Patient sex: M
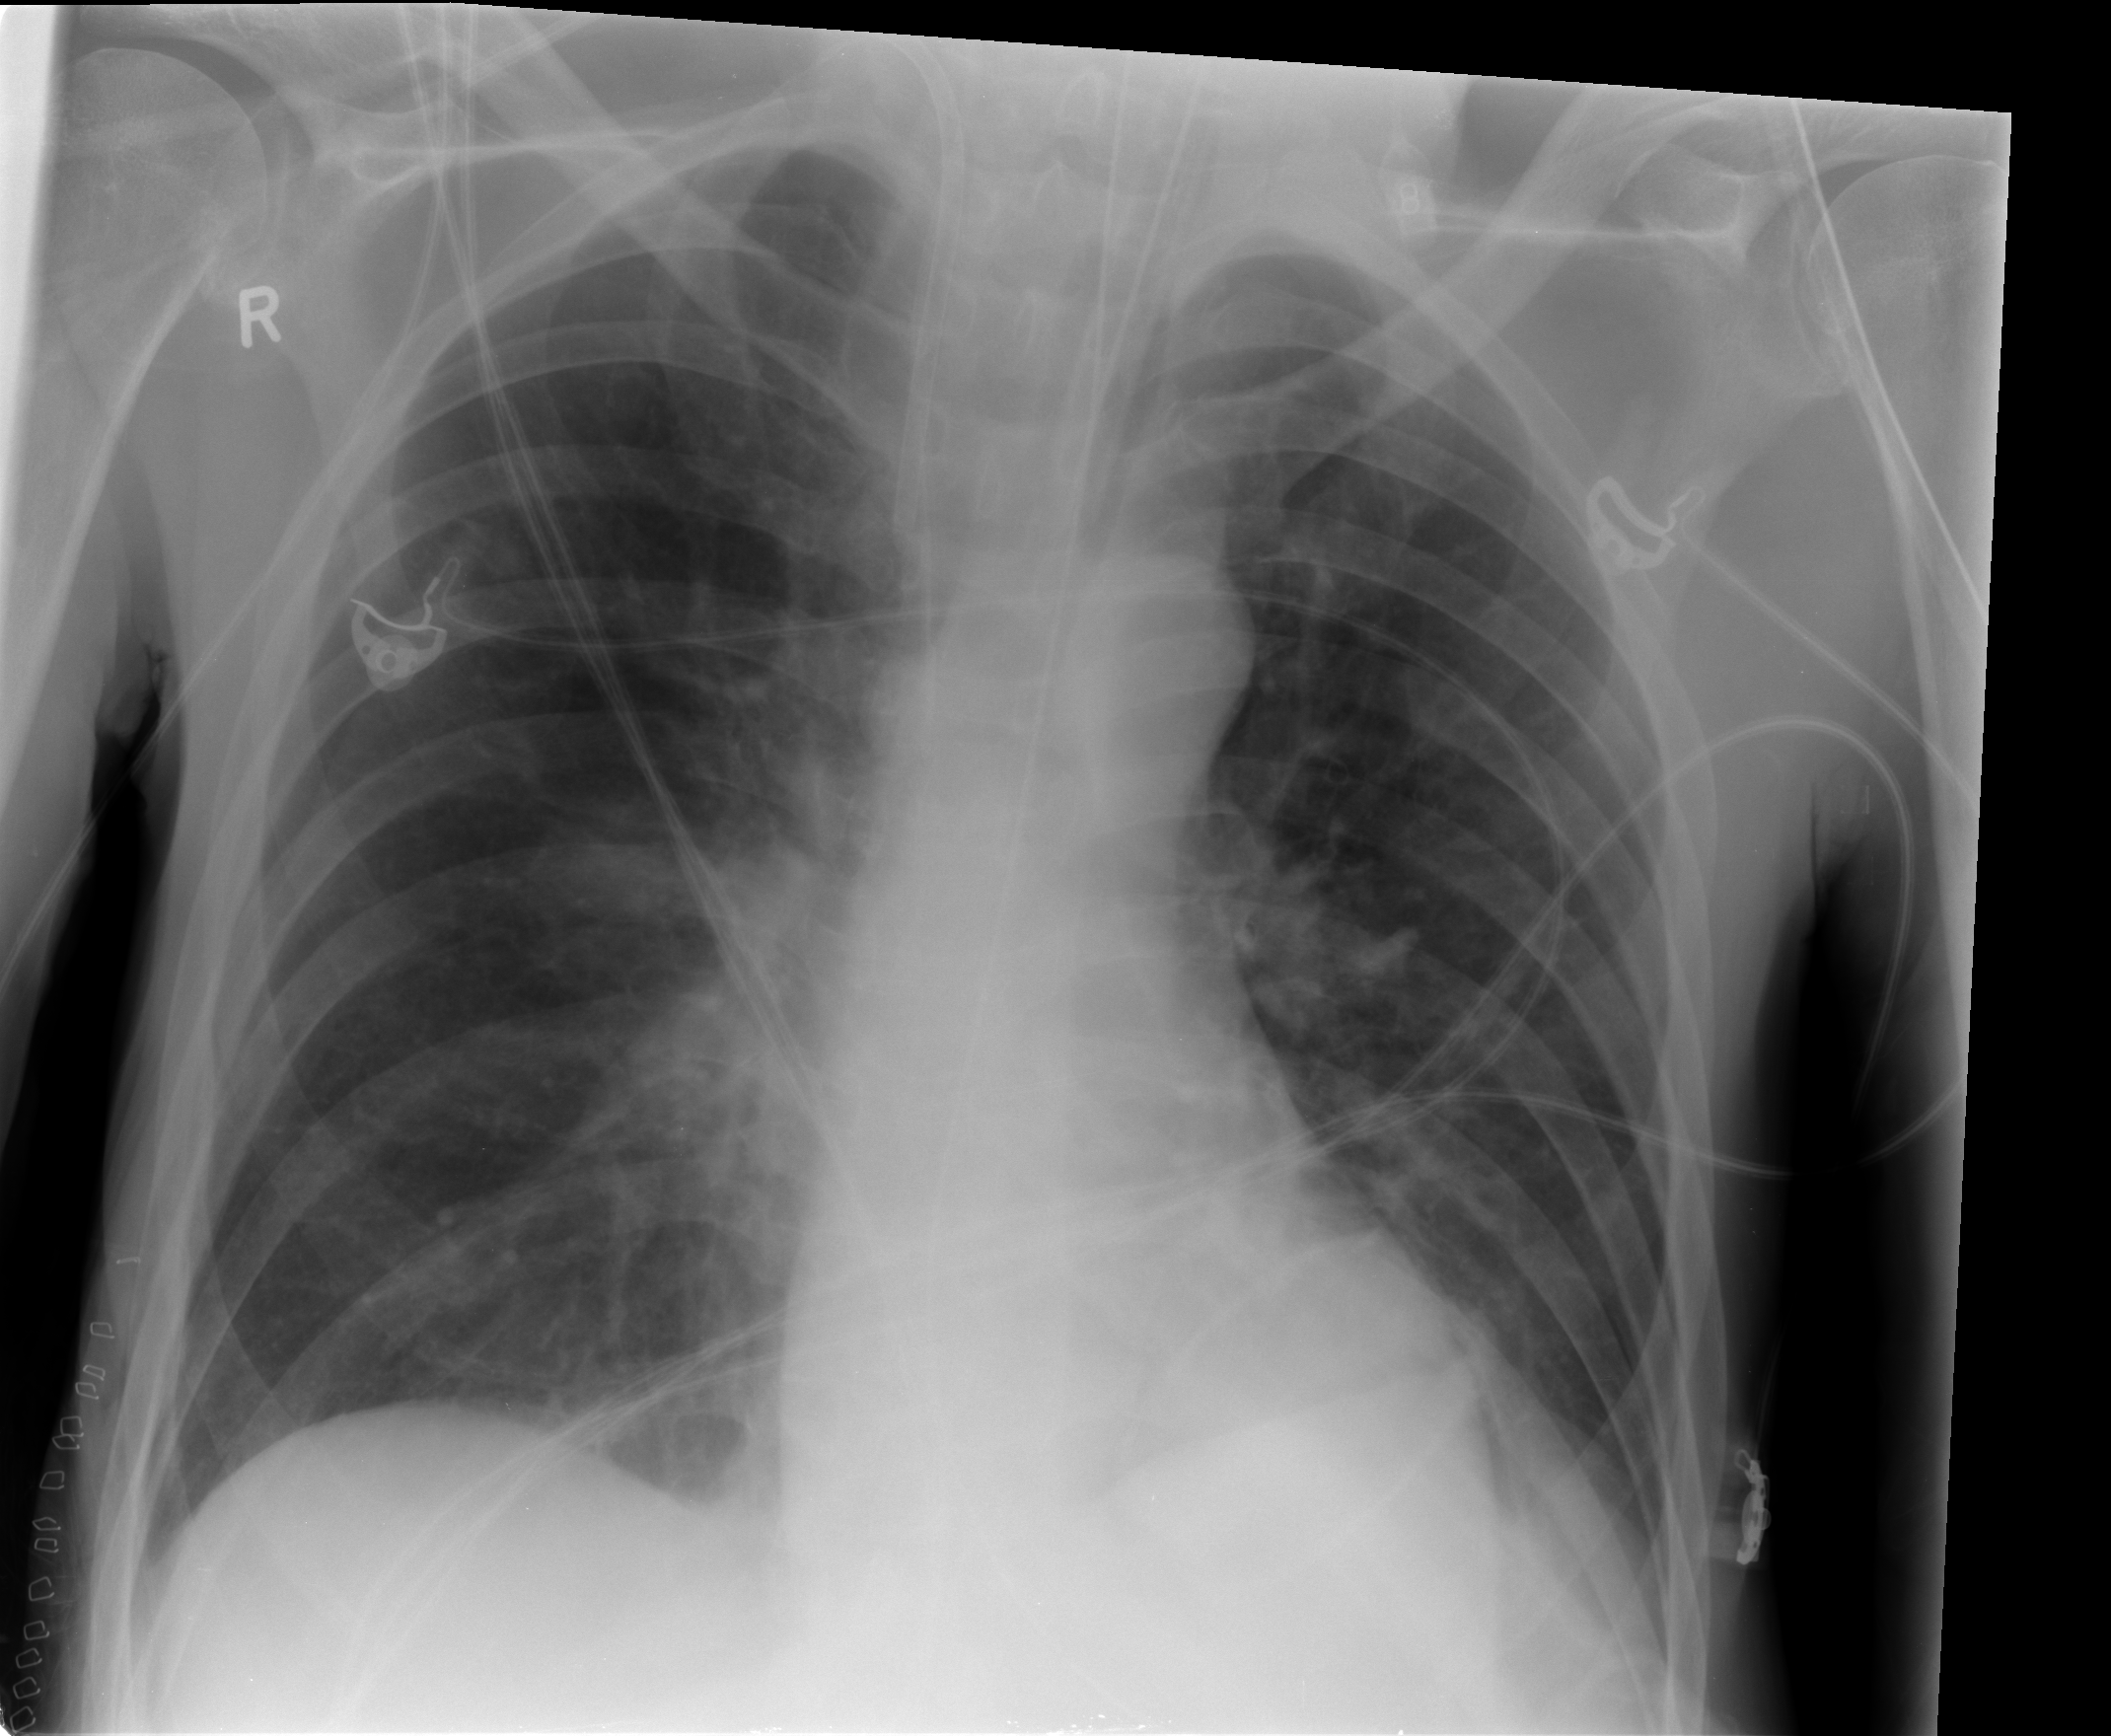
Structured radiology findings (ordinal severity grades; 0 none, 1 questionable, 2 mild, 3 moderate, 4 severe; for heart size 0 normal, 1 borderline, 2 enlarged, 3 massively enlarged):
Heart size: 0
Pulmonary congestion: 0
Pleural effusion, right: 0
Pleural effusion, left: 0
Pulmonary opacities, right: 0
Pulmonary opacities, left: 0
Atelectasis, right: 2
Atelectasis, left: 0